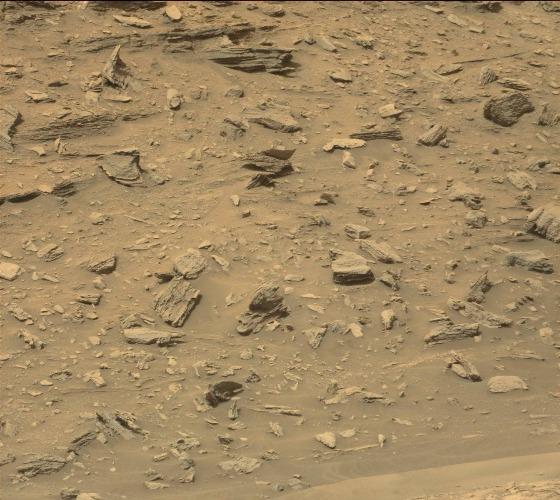
Terrain classes present: Bedrock, Gravel / Sand / Soil, Rock, Shadow